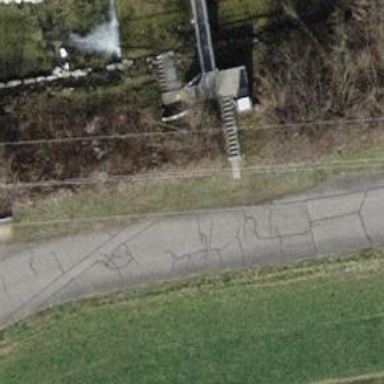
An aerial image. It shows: Set of steps on the road.